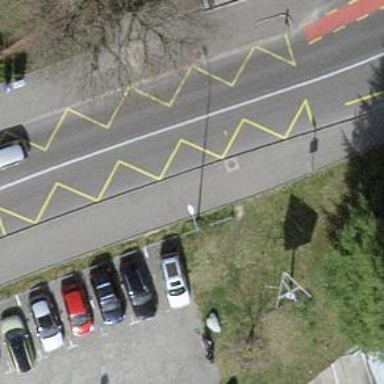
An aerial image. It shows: Bus stop with designated public transport stop position.